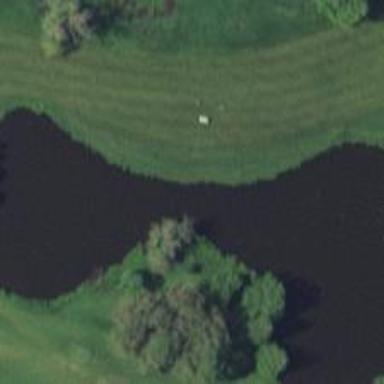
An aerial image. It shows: Golf fairway in the image.